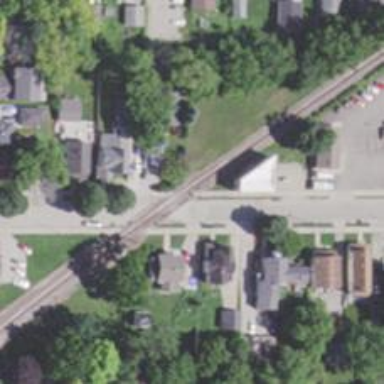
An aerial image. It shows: Railway crossing.